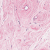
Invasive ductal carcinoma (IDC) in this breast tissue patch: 0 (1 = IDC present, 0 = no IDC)